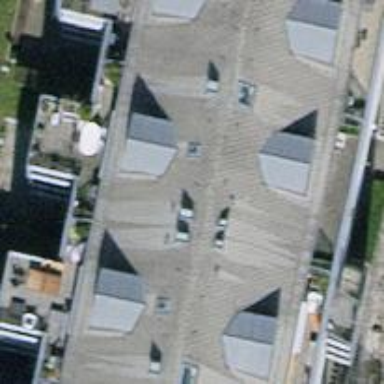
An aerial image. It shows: Gabled roof building with tile roofing. It consists of apartments.